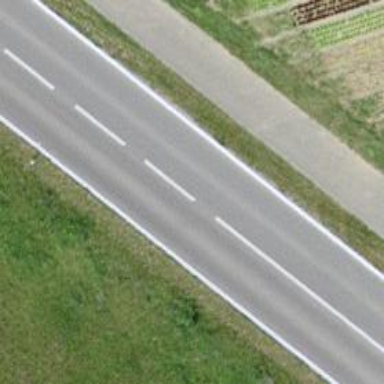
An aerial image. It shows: Primary highway.